Interaction volume radius: 10 \u00c5
Interaction volume height: 10 \u00c5
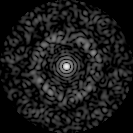
Disorder parameter: 0.8421